Aerial crown-view tile of a tropical tree (Barro Colorado Island, Panama), acquired 20240918:
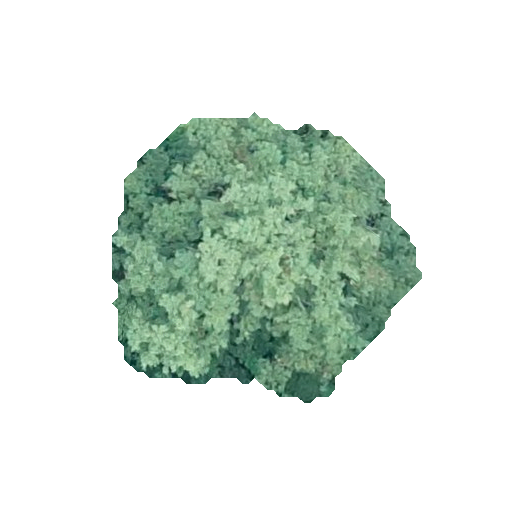
Species: Guapira myrtiflora
GBIF accepted scientific name: Guapira myrtiflora
Crown area: 103.086 m²